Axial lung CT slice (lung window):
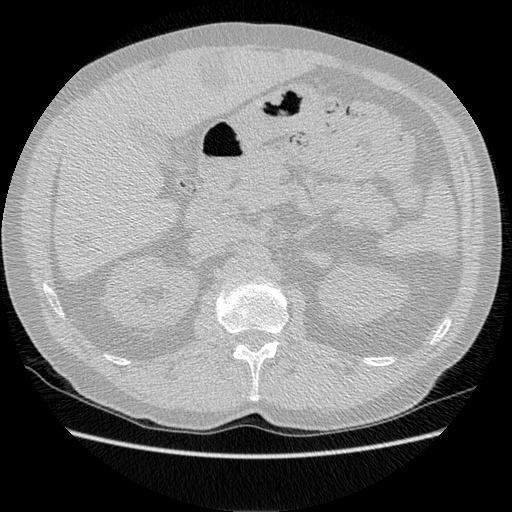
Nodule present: no